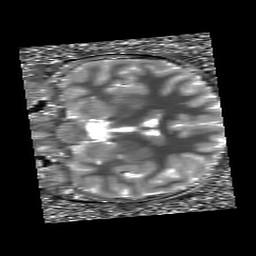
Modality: T1map
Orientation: coronal
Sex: female
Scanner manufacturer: siemens
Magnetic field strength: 3 T
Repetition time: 5 s
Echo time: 0.00368 s